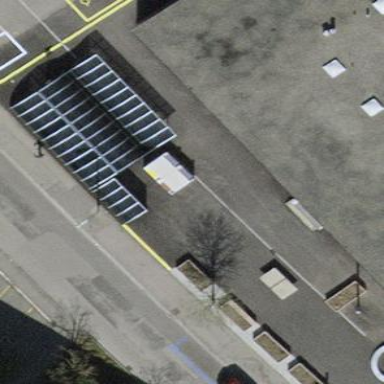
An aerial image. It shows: Bicycle parking facility.